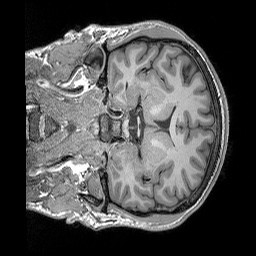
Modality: T1w
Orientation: coronal
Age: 21
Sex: male
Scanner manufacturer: siemens
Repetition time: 2.25 s
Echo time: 0.00302 s